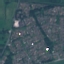
Label: Residential